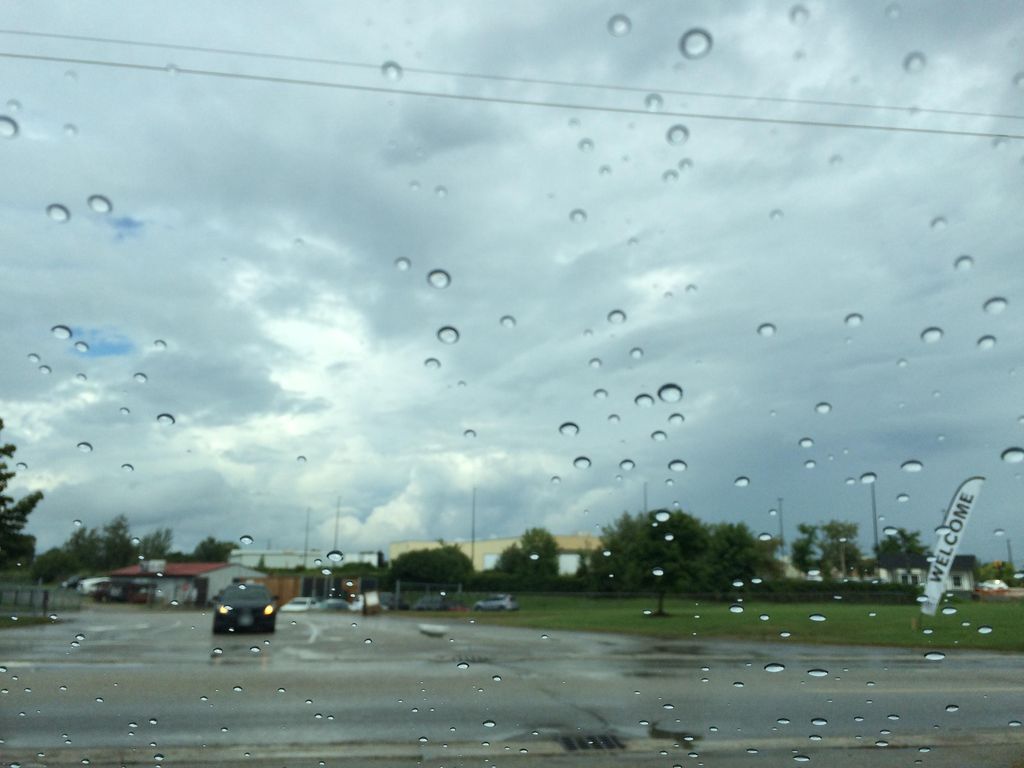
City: kitchener-waterloo